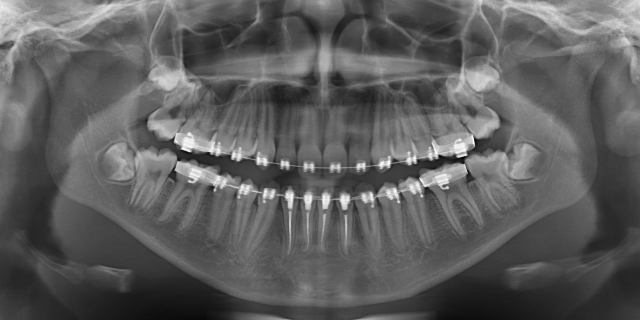
adult